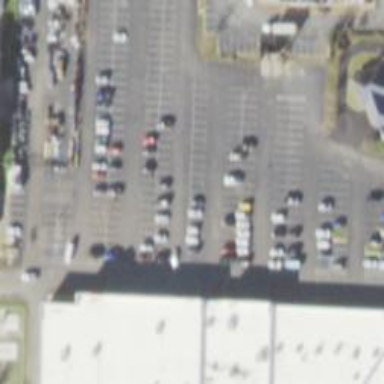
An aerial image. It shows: Parking space is available.